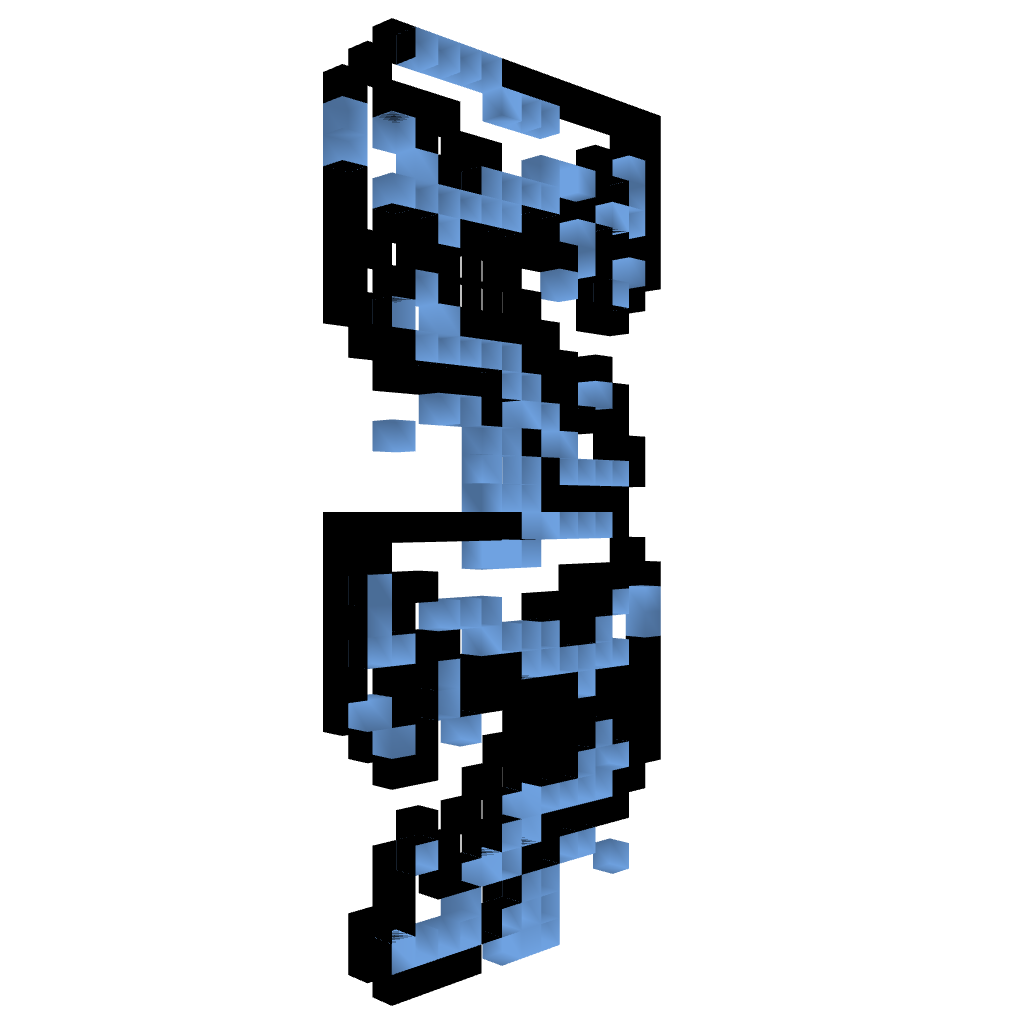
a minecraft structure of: Dragon Piller from Castlevania 1 bad low quality